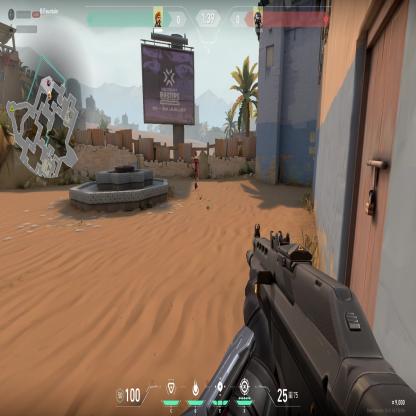
Label: enemy